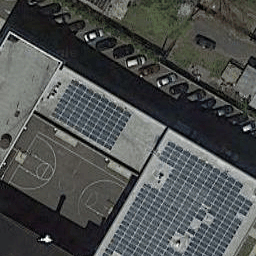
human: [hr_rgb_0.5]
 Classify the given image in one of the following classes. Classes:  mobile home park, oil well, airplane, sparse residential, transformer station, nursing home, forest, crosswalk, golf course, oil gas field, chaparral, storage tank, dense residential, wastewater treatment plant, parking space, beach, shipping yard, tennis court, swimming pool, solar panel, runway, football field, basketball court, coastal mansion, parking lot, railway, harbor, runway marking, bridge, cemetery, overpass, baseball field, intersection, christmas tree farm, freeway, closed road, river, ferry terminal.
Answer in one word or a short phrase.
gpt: solar panel